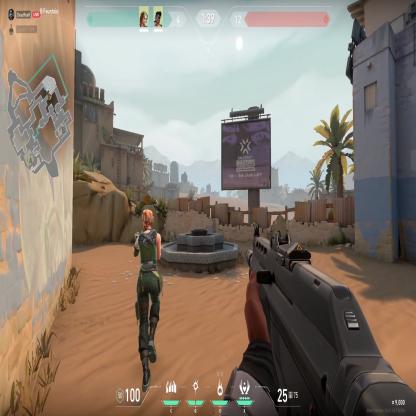
Label: teammate